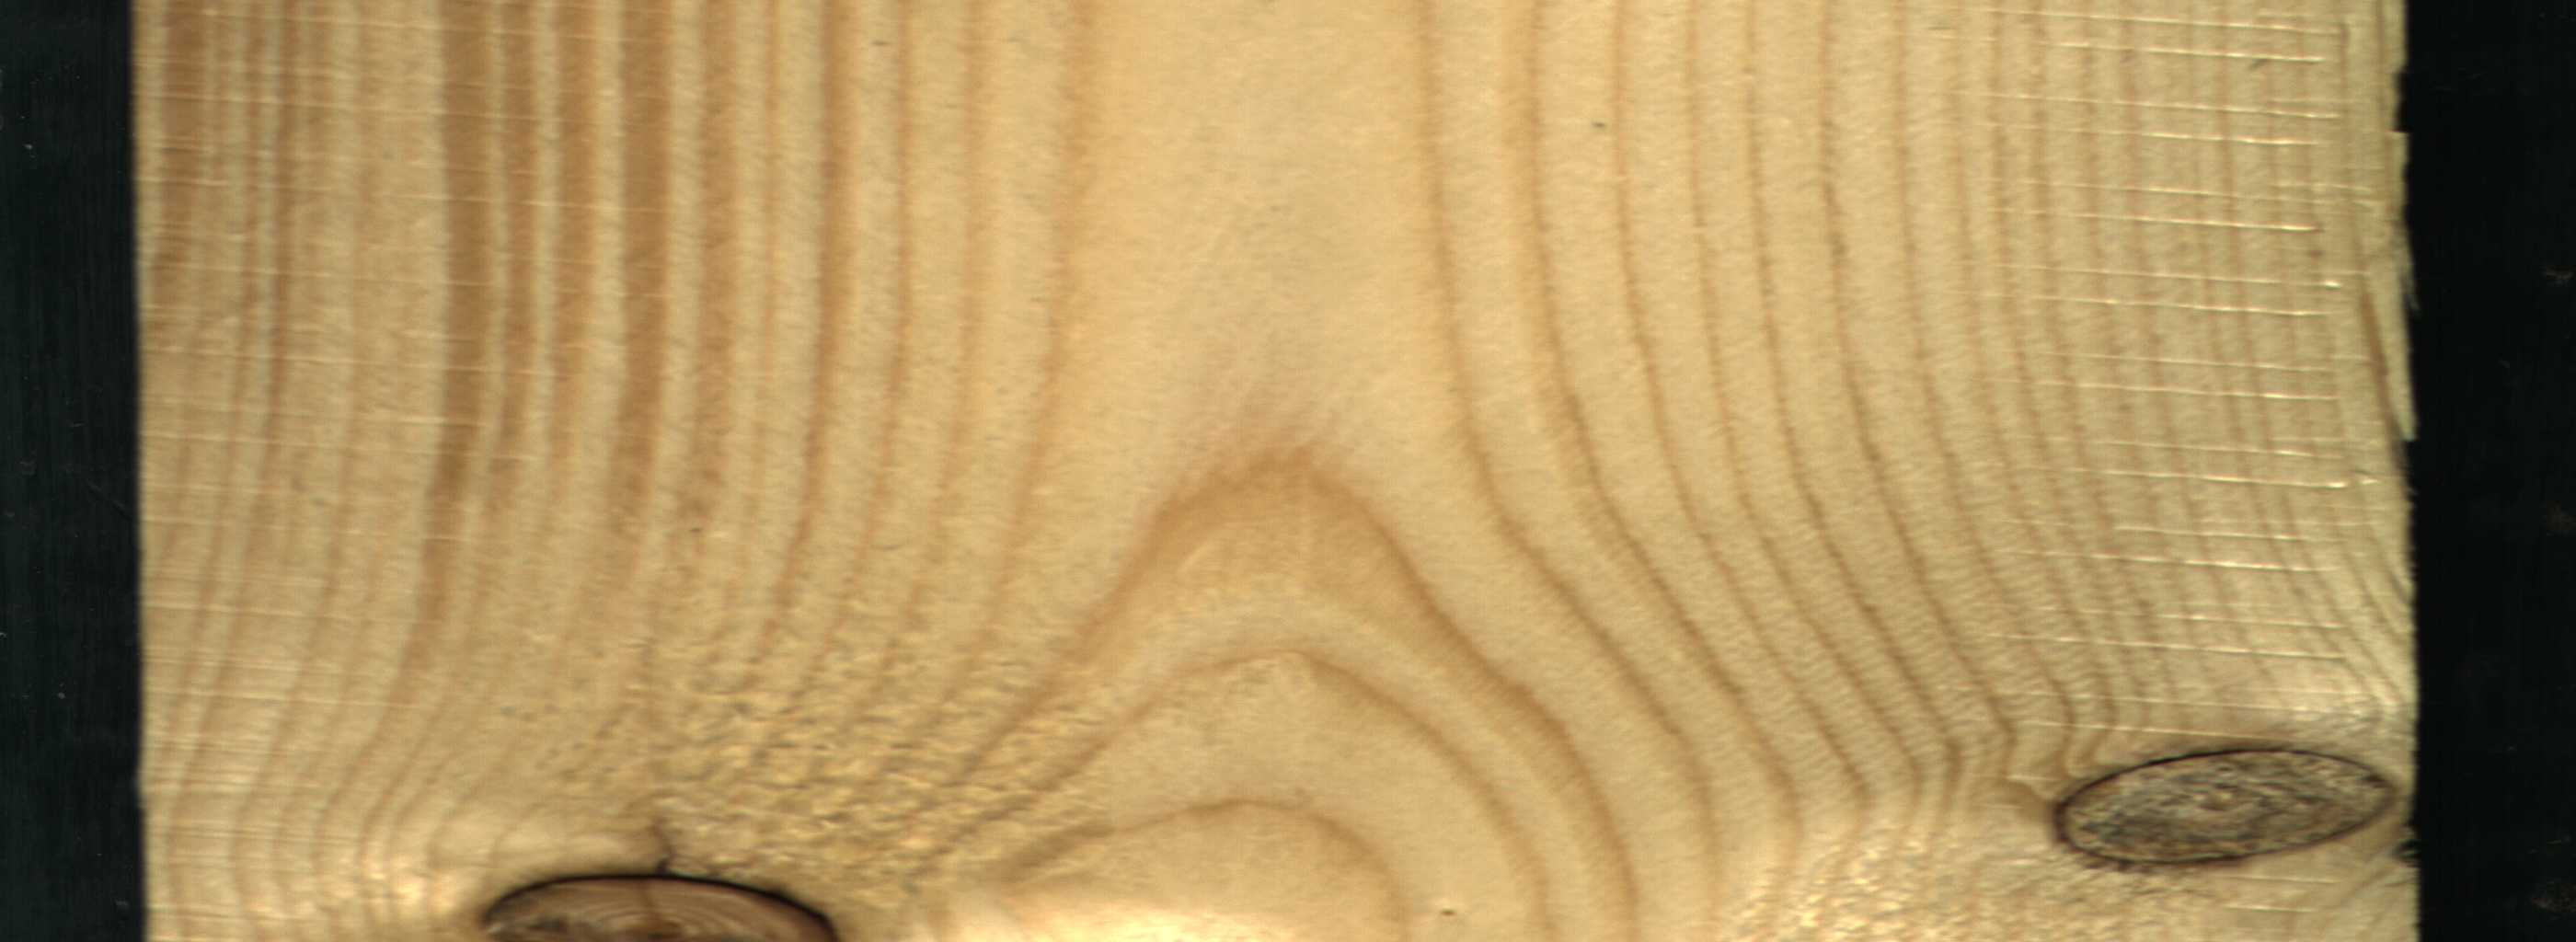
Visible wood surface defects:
Quartzity
Quartzity
Dead_Knot
Live_Knot